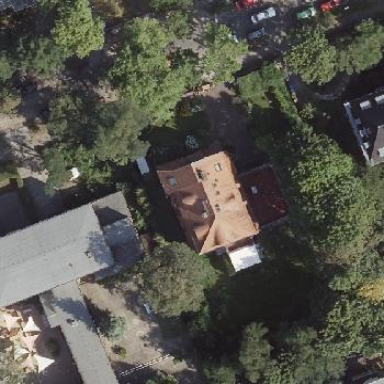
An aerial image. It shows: House with gambrel roof.